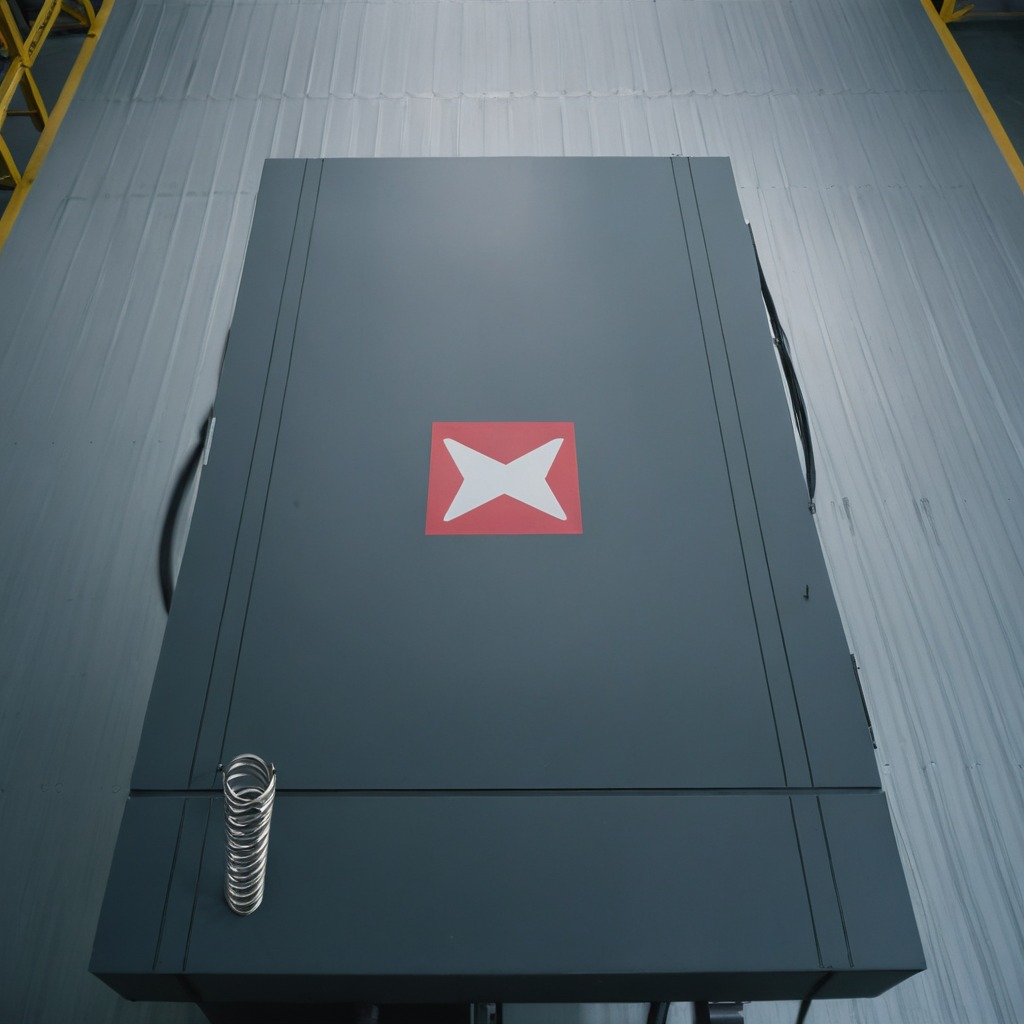
A coiled metal spring is lying on the toolbox surface in an airplane hangar workshop.